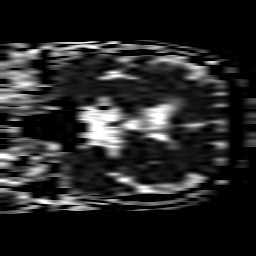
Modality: ADC
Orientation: coronal
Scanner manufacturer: philips
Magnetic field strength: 1.5 T
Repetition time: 3.116 s
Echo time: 0.06279 s